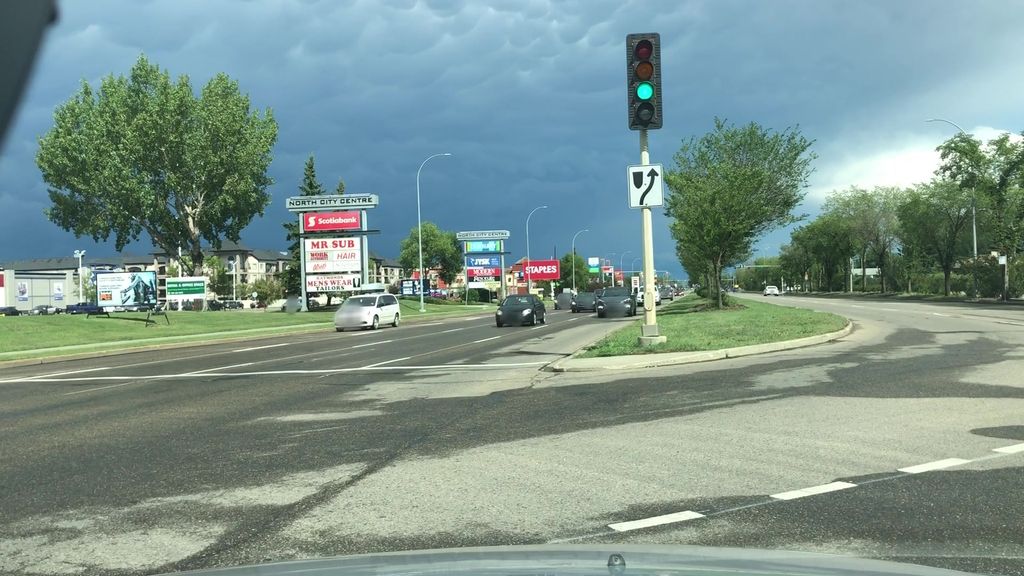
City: edmonton